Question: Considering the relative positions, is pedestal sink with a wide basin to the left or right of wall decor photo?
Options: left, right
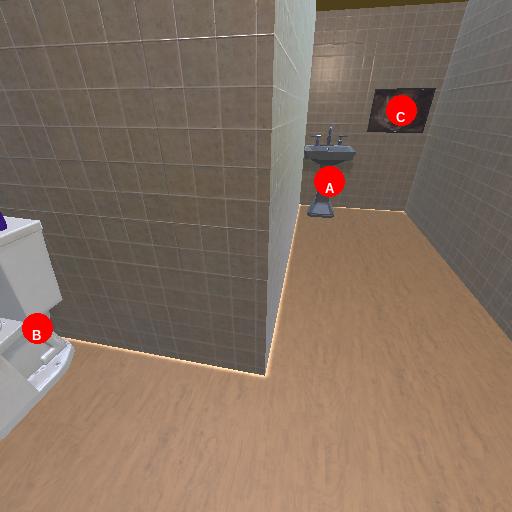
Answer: left